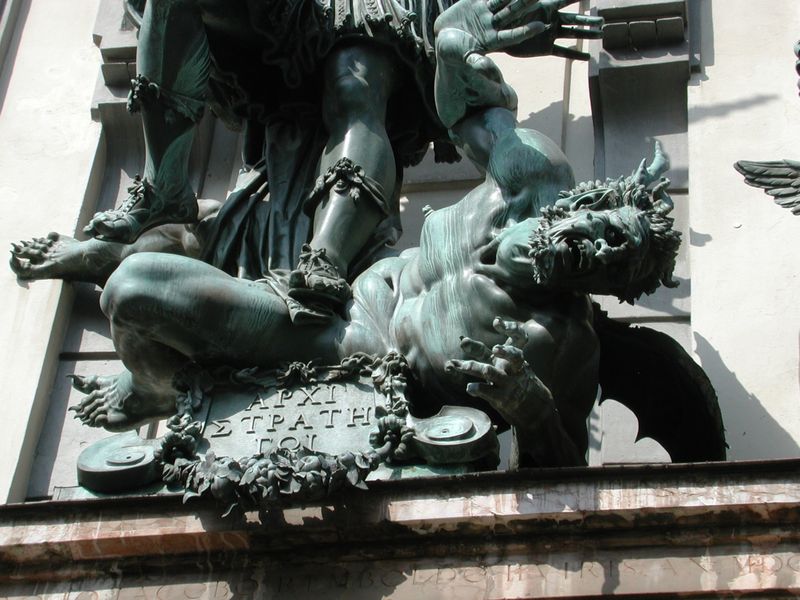
Titel: Hl. Michael als Sieger über Luzifer
Künstler: Hans Reichle
Standort: Augsburg, Zeughaus (EU - D - B)
Schlagwörter: flügel, fuß, mann, nackt, haus, wand, skulptur, schrift, könig, bauch, bronze, plastik, krallen, dämon, teufel, griechisch, griechenland, heiliger, kralle, guss, tritt, fratze